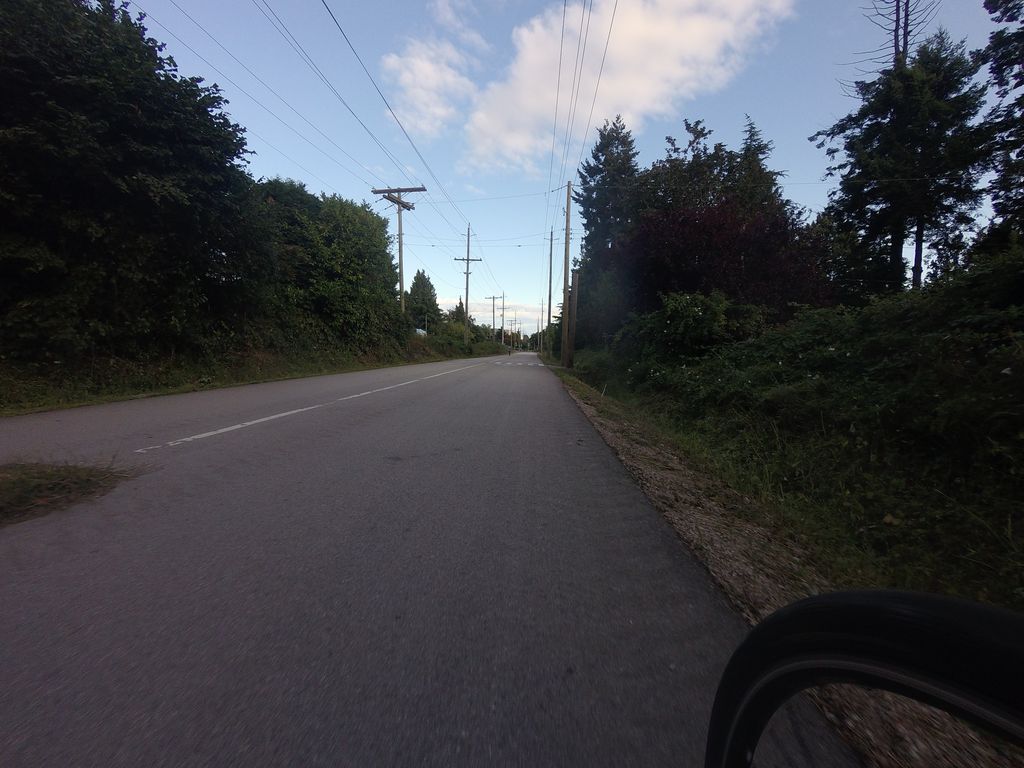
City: vancouver